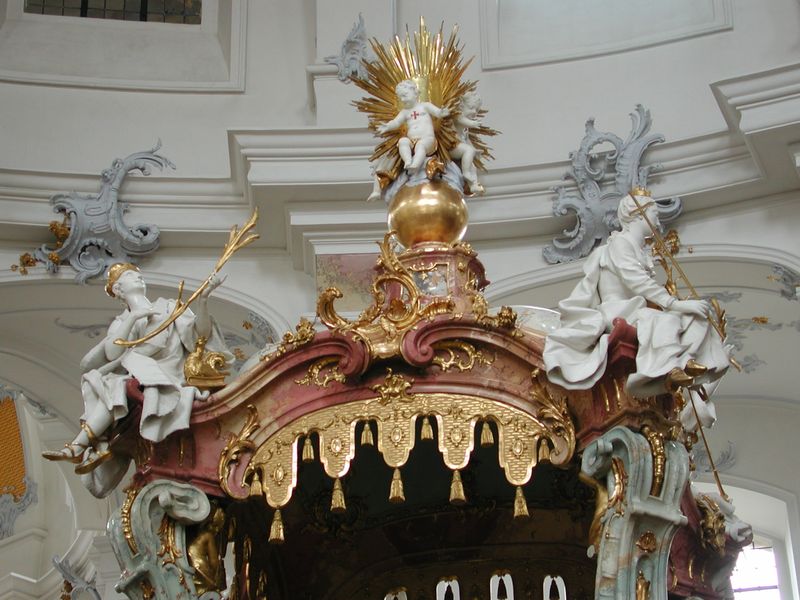
Titel: Wallfahrtskirche Vierzehnheiligen
Künstler: Balthasar Neumann
Standort: Vierzehnheiligen, St. Mariä Himmelfahrt (EU - D - Bayern)
Schlagwörter: gott, weiß, ausschnitt, fenster, grau, licht, männer, säule, rot, barock, vorhang, kirche, gold, sitzend, innen, kind, engel, krug, putte, stab, figuren, wein, ornamente, edel, foto, strahlen, zweig, kugel, altar, kapitell, sims, heiligenschein, skulpturen, goldschmuck, statuen, kanzel, christus, jesus, götter, monstranz, baldachin, heiliger, heilige, vorhand, quasten, marmorfiguren, kiche, sänfte, kruh